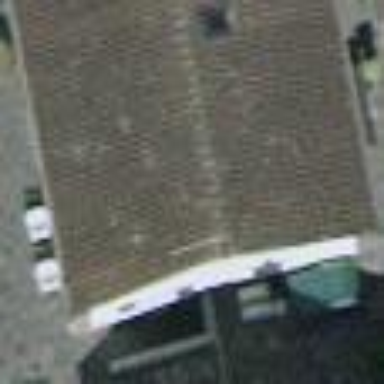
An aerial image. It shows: Building with tiled roof.